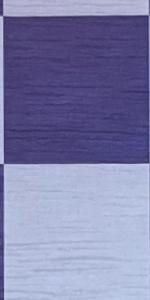
Label: Empty